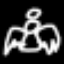
Label: angel